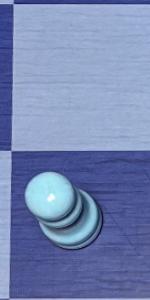
Label: Pawn_White